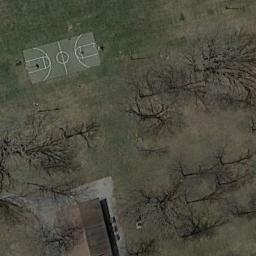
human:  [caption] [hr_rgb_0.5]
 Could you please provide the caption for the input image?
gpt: A basketball court on the lawn and a building beside .

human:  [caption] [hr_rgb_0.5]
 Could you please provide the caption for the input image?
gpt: There is a basketball court on the open place .

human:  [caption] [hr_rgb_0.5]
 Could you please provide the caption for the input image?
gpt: Next to the basketball court on the lawn are several trees and a building .

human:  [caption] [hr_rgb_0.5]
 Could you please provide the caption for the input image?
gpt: There is a basketball court in the upper left corner .

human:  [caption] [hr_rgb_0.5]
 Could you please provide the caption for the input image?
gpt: A building is beside the basketball court .